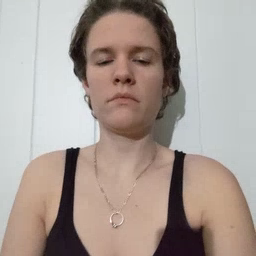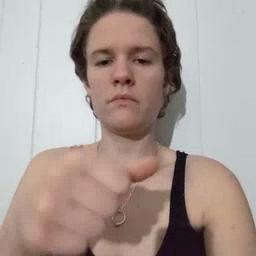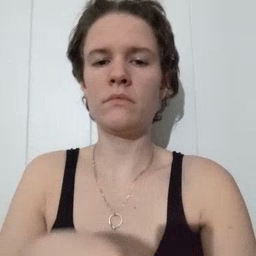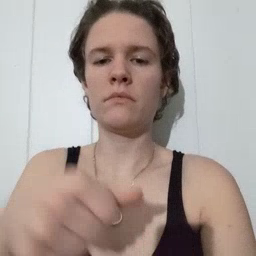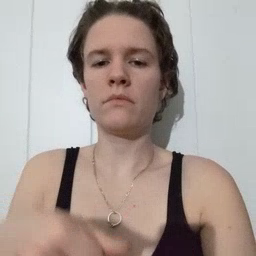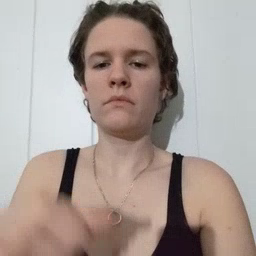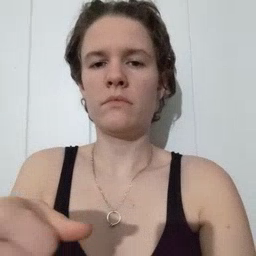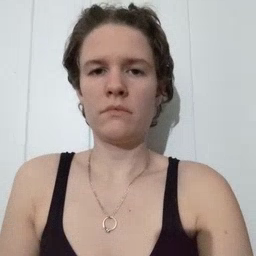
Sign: puzzle